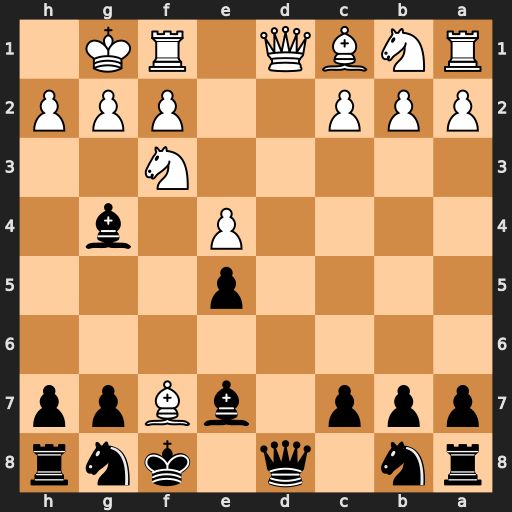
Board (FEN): rn1q1knr/ppp1bBpp/8/4p3/4P1b1/5N2/PPP2PPP/RNBQ1RK1
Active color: b
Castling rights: -
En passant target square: -
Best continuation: Qxd1 Rxd1 Bxf3